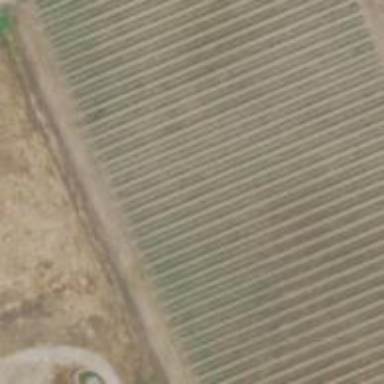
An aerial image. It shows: Vineyard growing grapes.